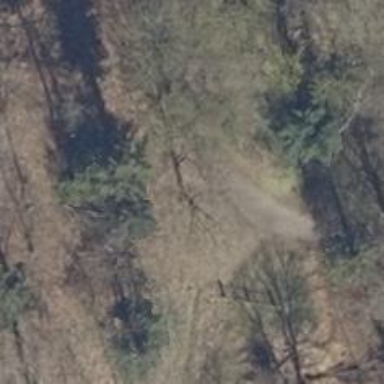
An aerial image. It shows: Path on the ground.